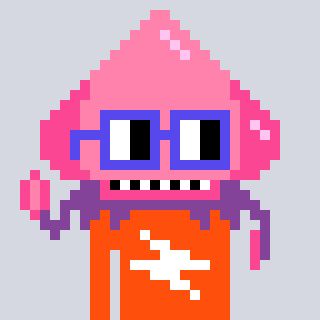
a pixel art character with square blue glasses, a squid-shaped head and a orange-colored body on a cool background